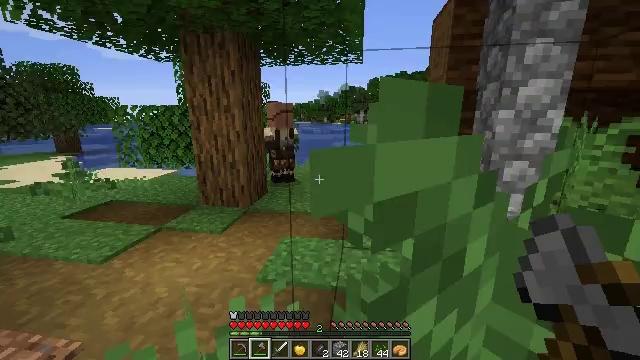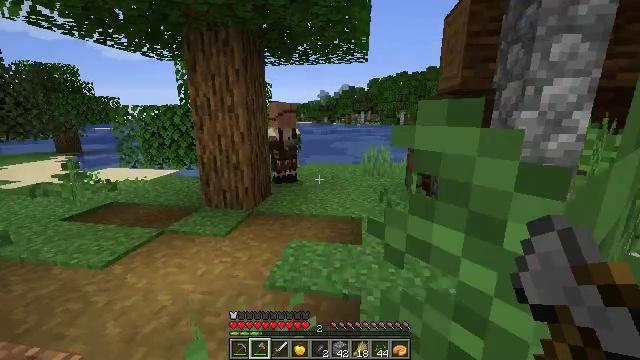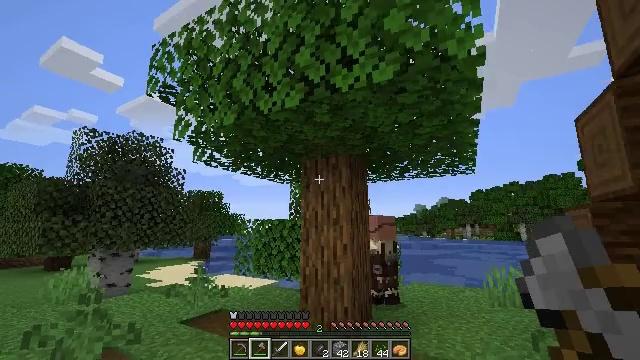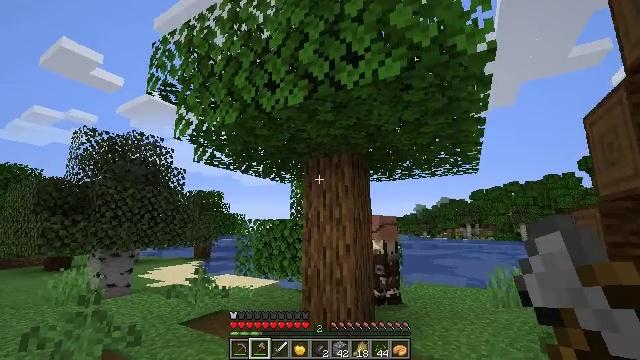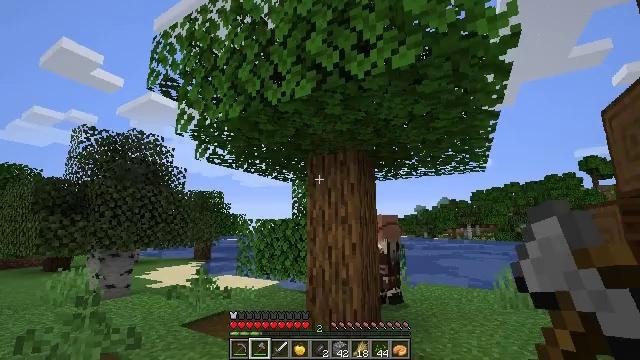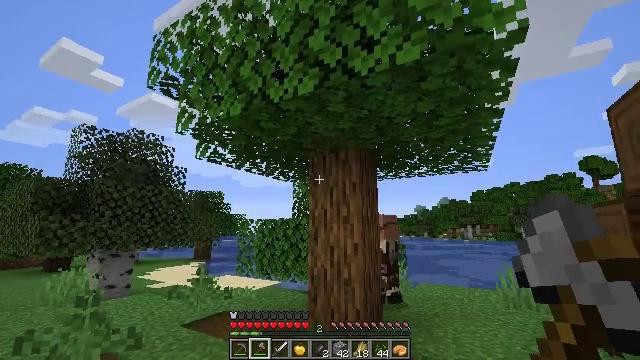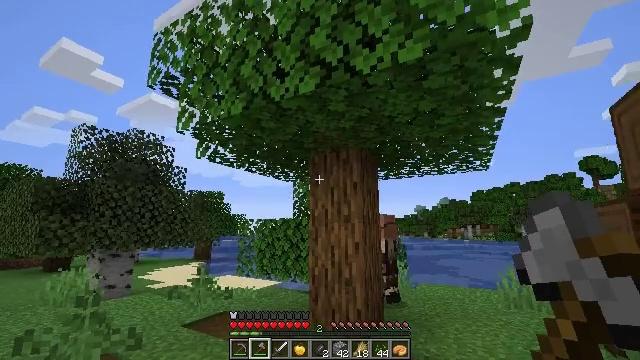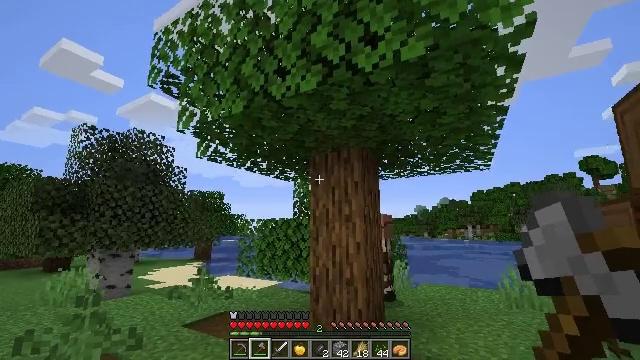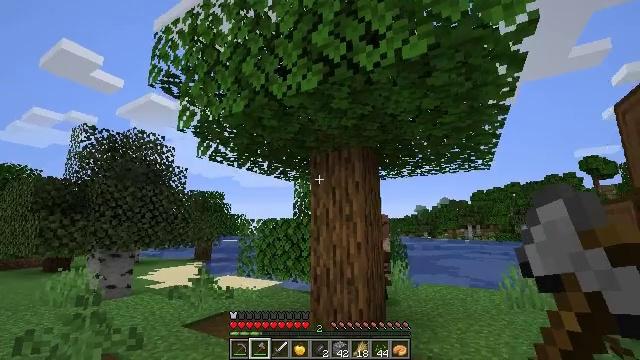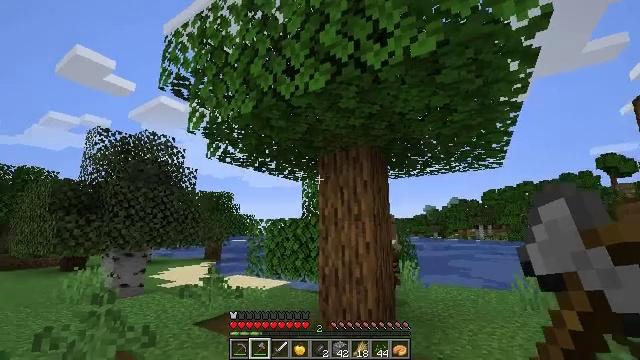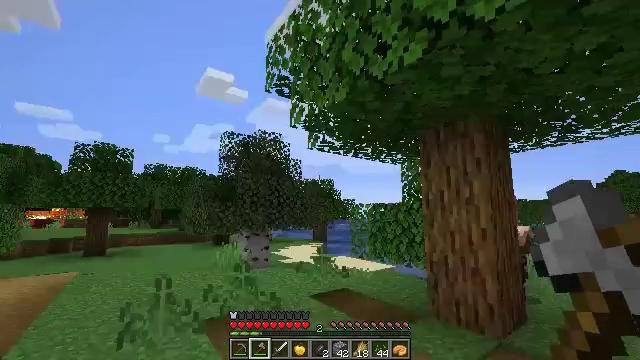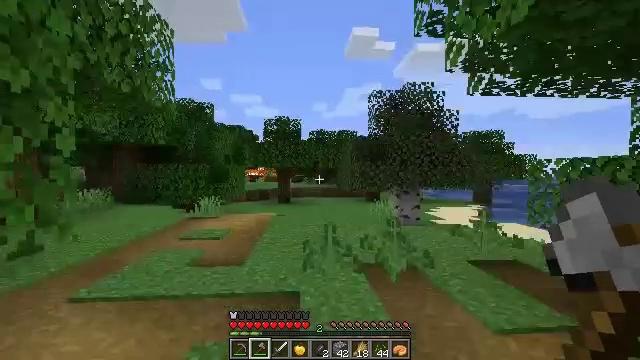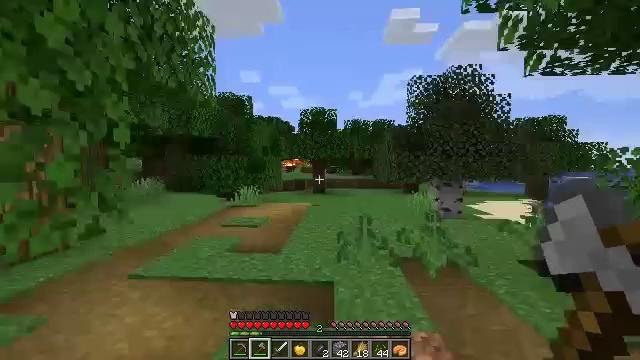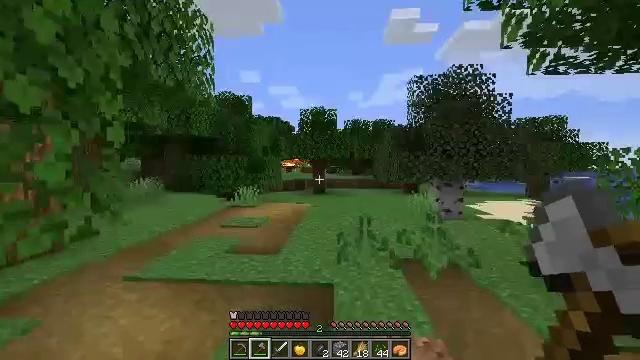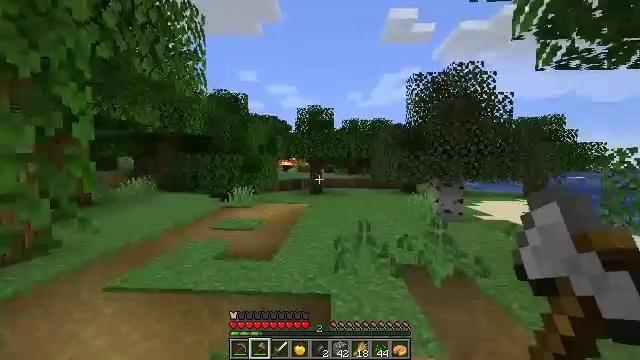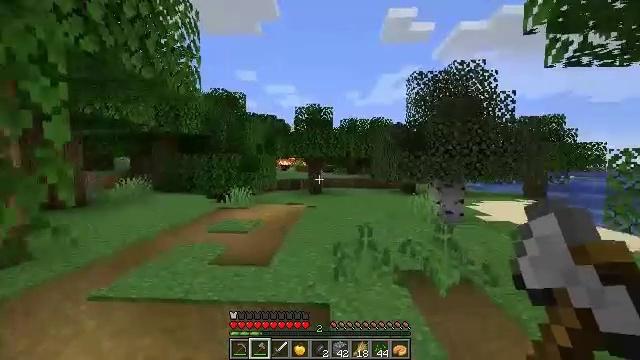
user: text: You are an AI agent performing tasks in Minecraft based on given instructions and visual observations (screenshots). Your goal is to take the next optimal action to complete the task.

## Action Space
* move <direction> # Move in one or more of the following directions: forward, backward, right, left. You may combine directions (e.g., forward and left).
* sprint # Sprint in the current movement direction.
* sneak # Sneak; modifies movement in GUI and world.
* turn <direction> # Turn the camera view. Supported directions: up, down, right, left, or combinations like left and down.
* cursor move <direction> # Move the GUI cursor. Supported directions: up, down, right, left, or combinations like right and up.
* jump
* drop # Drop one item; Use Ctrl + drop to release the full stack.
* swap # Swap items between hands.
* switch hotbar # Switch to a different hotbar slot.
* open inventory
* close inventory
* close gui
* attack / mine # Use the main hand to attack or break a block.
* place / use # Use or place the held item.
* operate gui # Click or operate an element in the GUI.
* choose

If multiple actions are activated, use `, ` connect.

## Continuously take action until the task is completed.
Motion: motion action
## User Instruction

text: Destroy the fire.
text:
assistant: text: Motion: move forward and move left
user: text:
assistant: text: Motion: move forward and move left, turn left and up
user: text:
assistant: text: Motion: no_op
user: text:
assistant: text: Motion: no_op
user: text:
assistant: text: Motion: no_op
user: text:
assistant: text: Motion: no_op
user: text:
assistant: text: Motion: no_op
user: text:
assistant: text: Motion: no_op
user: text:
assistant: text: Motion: turn left
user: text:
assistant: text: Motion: turn left and down
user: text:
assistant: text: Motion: turn left and down
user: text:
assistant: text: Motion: move forward, turn left and down
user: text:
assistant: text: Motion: move forward
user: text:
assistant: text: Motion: move forward
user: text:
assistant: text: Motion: move forward
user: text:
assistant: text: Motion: move forward
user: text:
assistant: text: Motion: move forward
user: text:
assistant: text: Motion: move forward, sprint
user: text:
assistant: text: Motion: move forward, sprint
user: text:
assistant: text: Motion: move forward, sprint
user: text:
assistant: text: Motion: move forward, sprint, turn left and down
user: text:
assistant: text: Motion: move forward, turn left and down
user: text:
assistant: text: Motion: move forward
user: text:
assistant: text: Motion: move forward
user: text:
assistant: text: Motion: move forward
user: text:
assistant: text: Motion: move forward, turn right
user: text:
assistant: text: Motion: move forward, turn up
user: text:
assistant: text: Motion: move forward, turn up
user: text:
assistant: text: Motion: move forward
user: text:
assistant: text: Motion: move forward